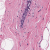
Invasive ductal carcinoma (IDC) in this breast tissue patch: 0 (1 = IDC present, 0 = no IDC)